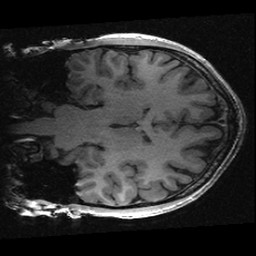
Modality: T1w
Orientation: coronal
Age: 27
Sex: male